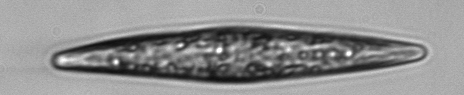
Label: Pleurosigma